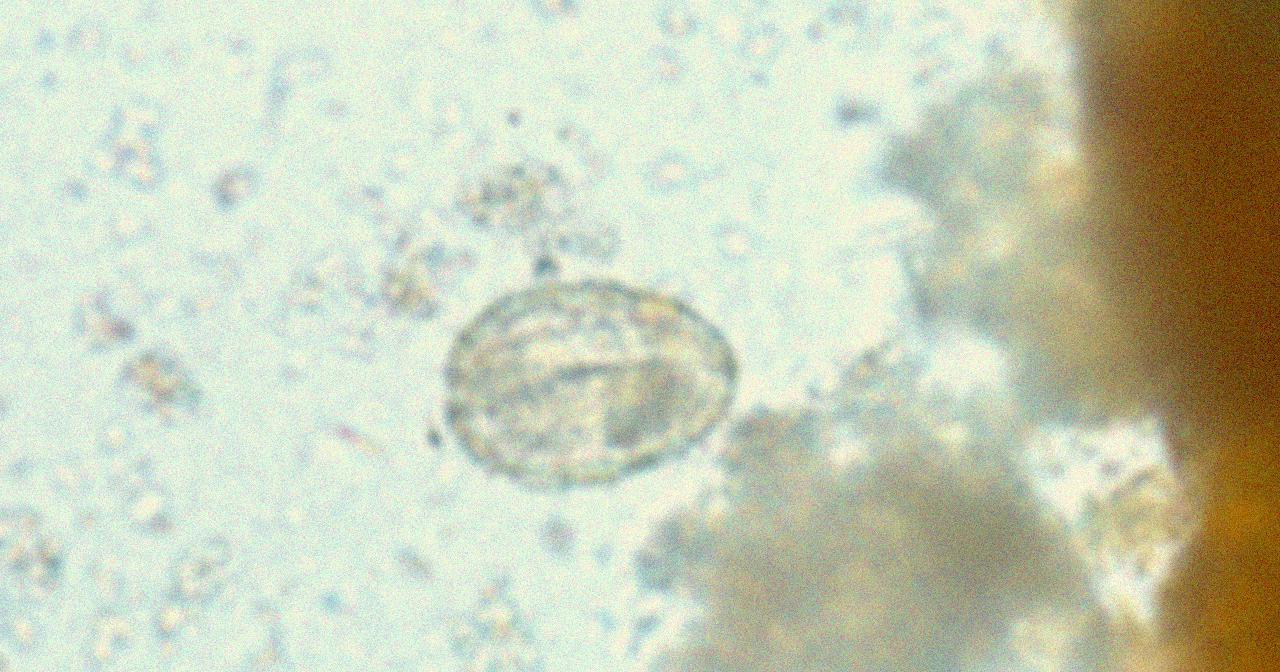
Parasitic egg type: Ascaris lumbricoides